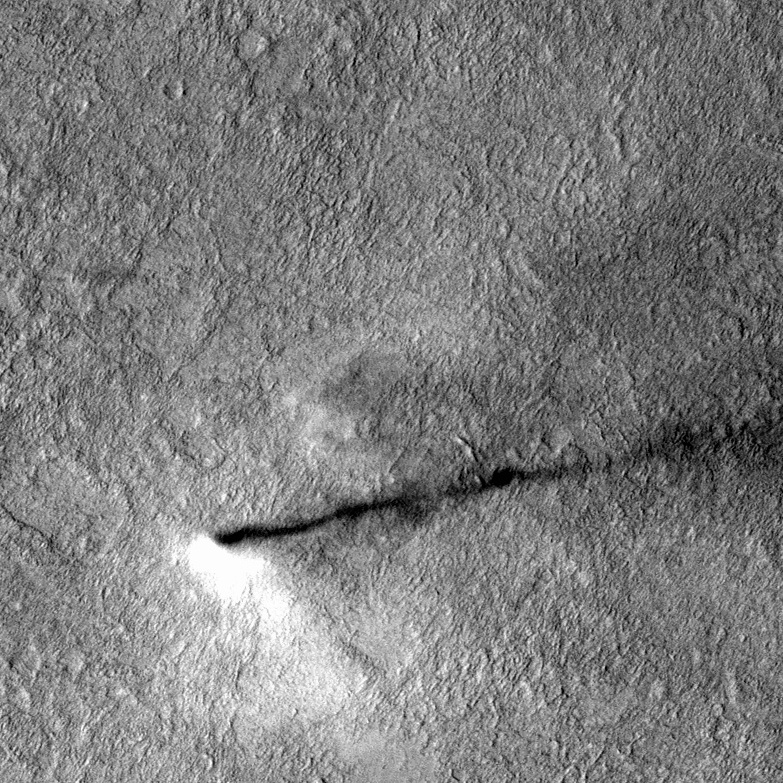
Label: dustdevil